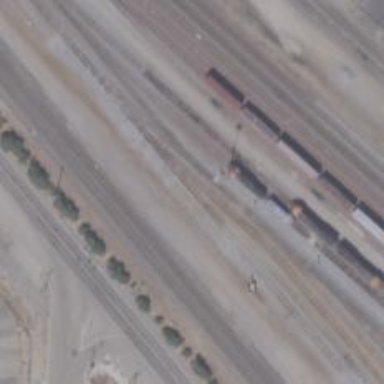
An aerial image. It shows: Railway yard in service.